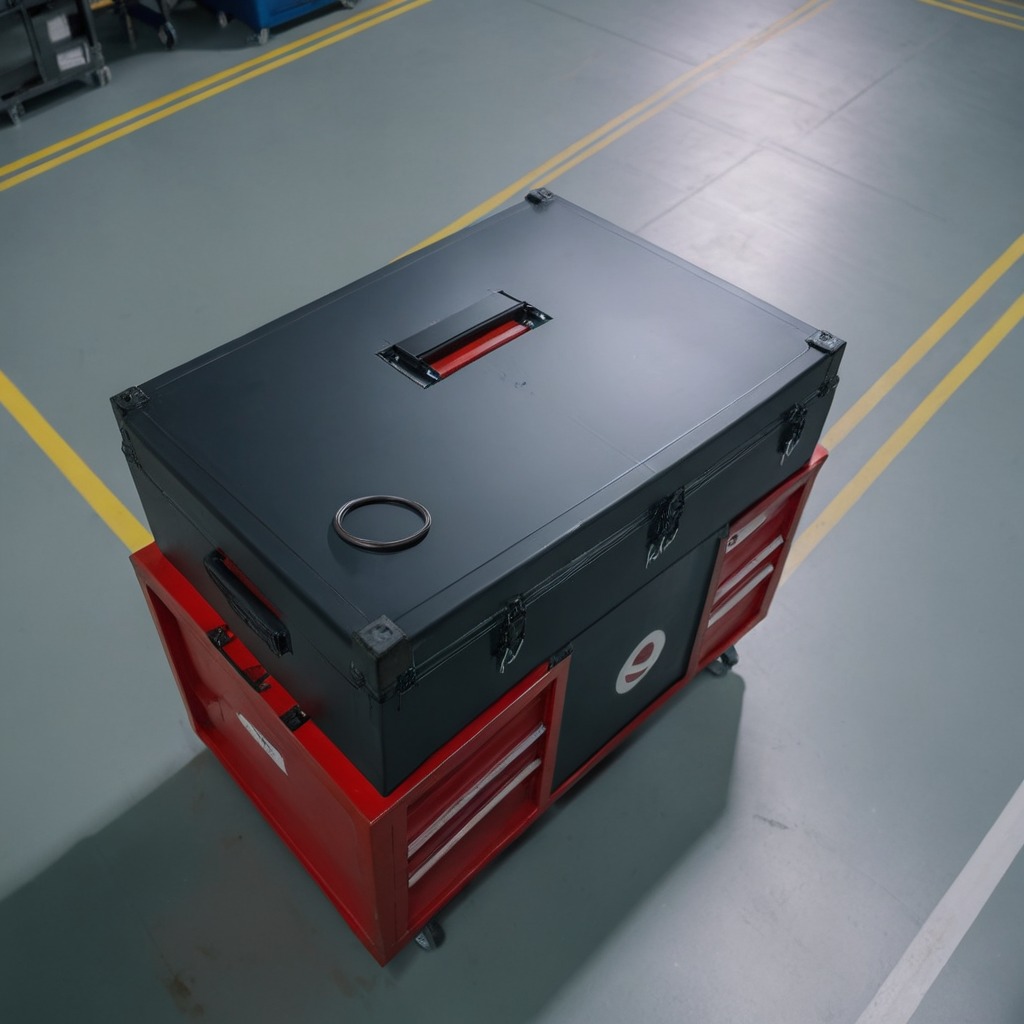
A rubber O-ring lies on a toolbox surface in an airplane hangar workshop 8K.